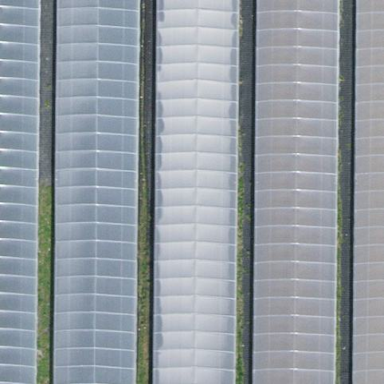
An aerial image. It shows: Greenhouse.